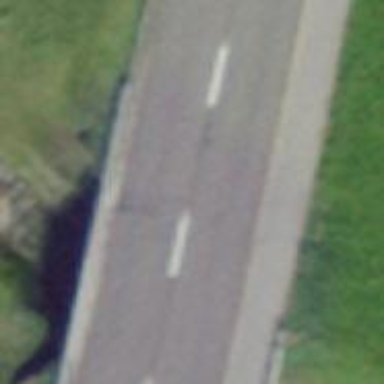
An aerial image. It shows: Primary road with asphalt surface.